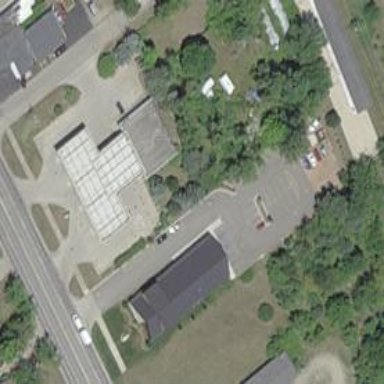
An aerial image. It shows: Convenience shop.